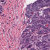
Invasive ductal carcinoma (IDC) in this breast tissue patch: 1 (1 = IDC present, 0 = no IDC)